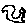
Label: square